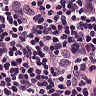
Metastatic tissue present: yes